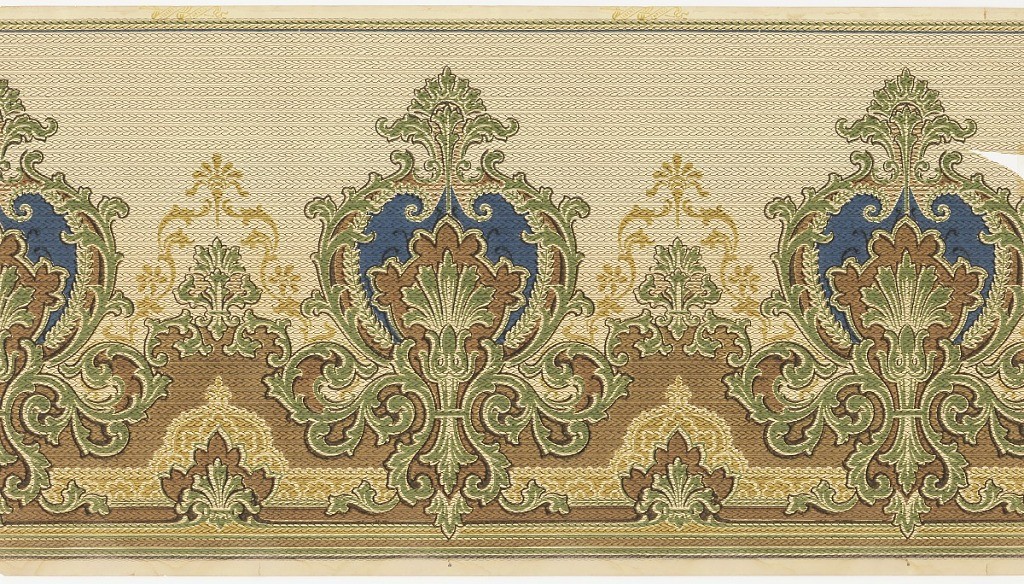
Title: Frieze
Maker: Liberty Wall Paper Company, Schuylerville, New York
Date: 1905–1915
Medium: Machine-printed paper
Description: Horizontal repeat of large vegetal medallions with elaborate acanthus scrollwork borders. An allover lateral herringbone pattern gives the panel the appearance of a woven textile. This design is printed in shades of green, blue, brown and gold on a beige ground.